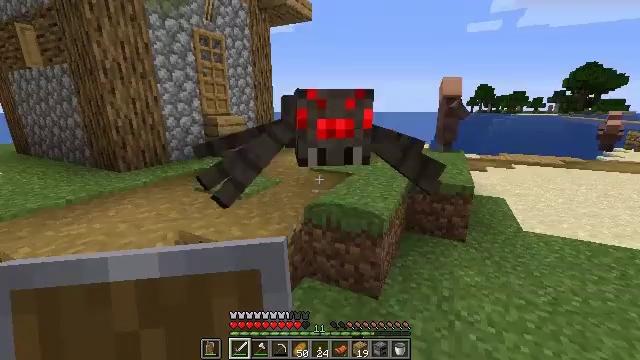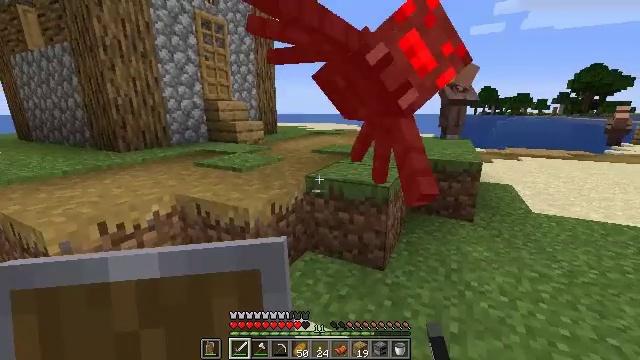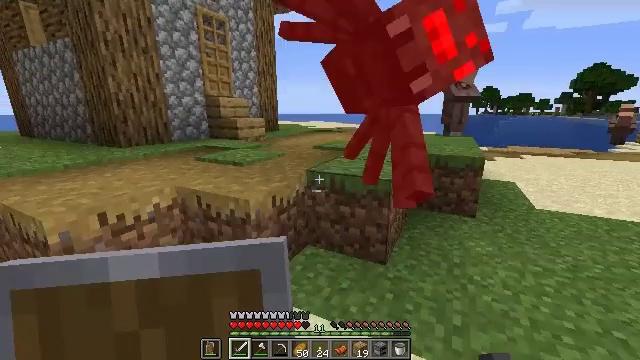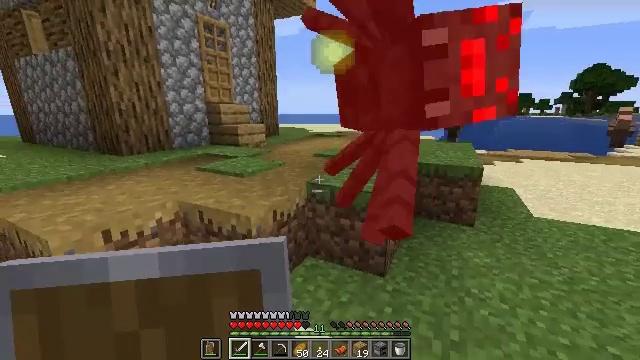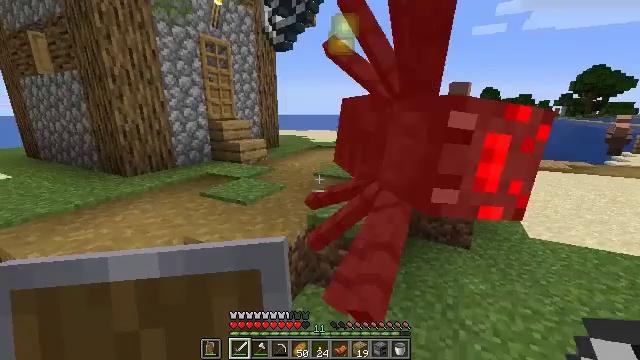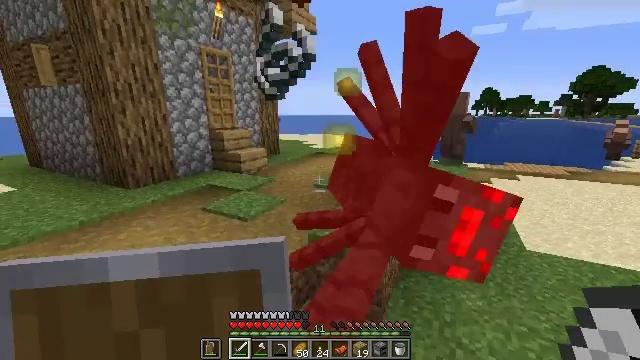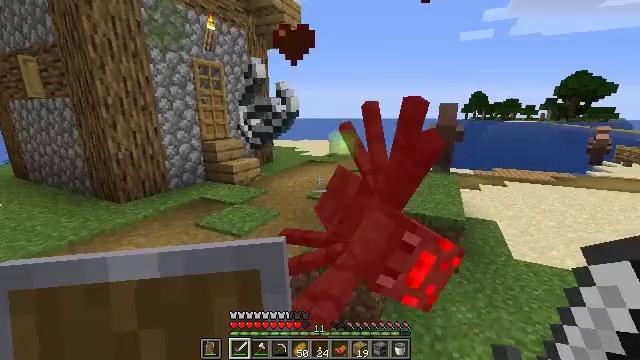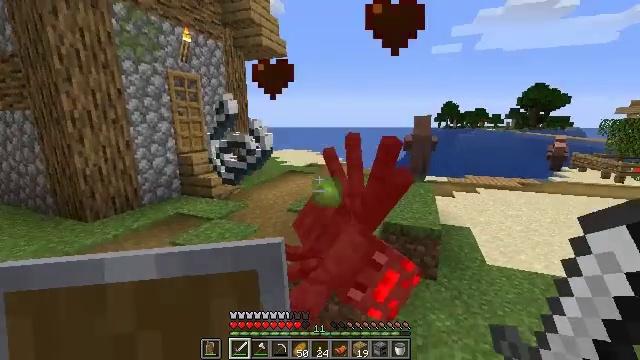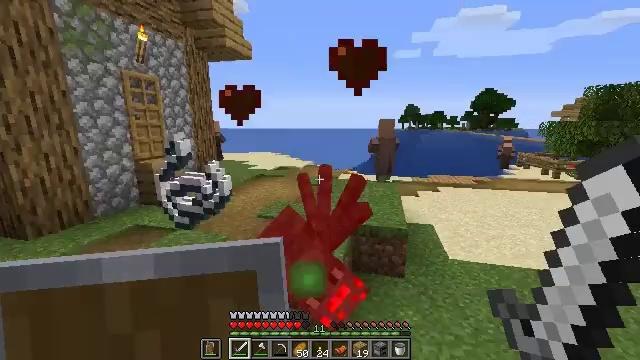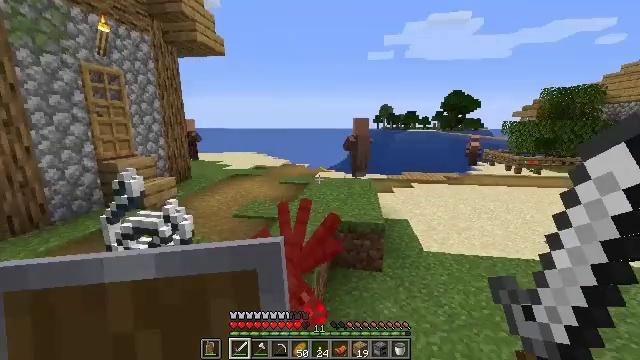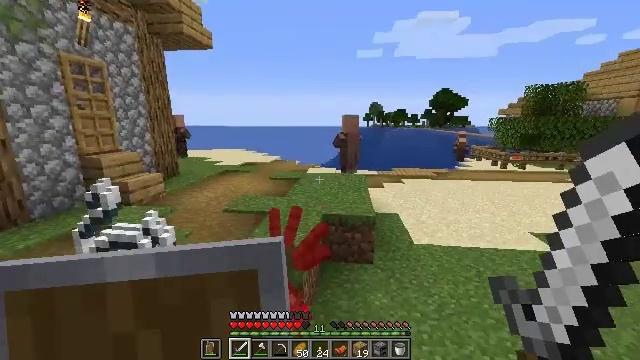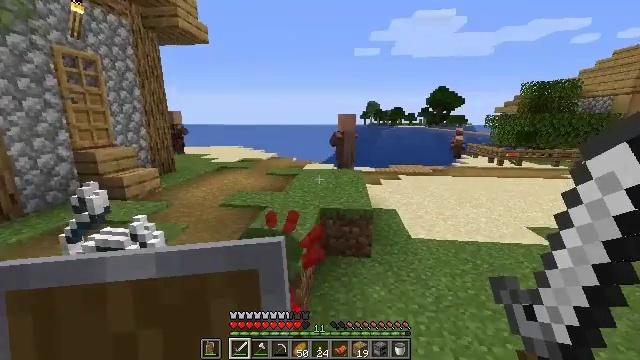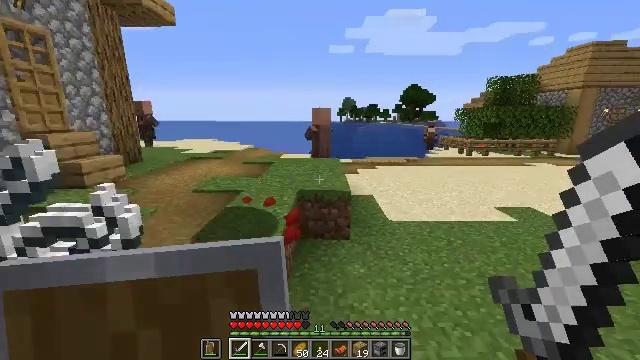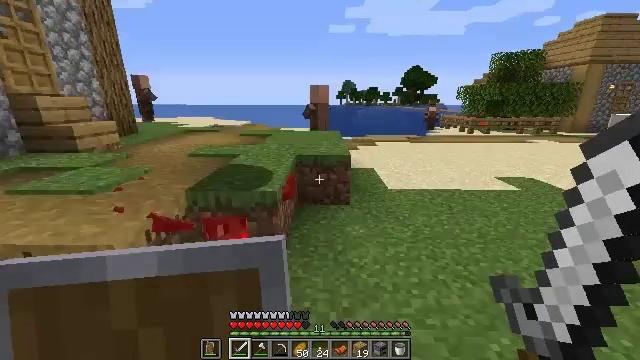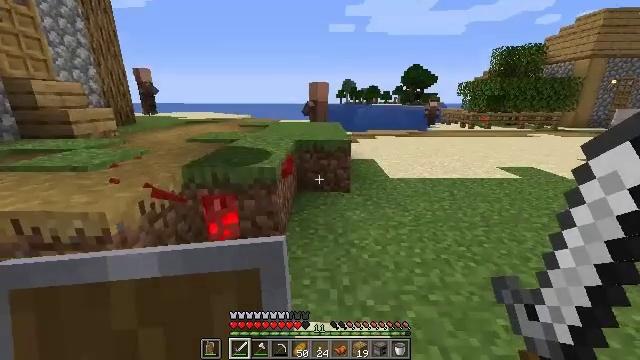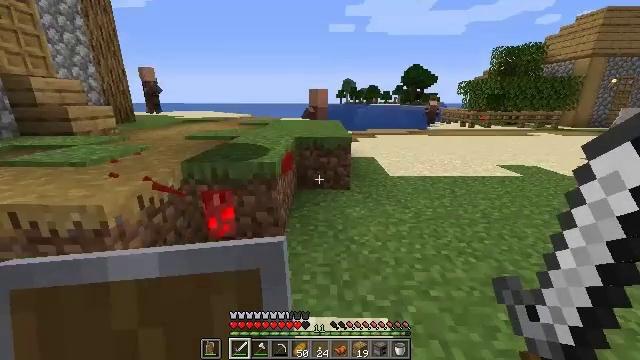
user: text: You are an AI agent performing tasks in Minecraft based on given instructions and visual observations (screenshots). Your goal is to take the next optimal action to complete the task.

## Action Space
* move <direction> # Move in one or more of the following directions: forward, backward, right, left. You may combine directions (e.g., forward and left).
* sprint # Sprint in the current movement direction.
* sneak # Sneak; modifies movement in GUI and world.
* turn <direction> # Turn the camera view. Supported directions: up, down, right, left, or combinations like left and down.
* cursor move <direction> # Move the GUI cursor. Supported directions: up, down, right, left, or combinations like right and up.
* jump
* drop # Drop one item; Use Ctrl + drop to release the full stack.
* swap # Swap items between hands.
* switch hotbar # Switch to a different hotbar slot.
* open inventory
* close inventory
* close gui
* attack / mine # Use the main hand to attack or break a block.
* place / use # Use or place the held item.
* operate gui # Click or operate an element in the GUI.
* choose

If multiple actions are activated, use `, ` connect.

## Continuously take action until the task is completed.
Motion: motion action
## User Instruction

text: Clear the ground by mining grass.
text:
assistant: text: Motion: jump
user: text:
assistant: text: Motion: jump
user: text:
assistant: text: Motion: jump
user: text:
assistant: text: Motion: jump
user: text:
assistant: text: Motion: no_op
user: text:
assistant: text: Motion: turn right
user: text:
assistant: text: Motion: turn right and up
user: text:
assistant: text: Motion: turn right
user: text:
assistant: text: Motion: turn right
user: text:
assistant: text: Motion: turn right
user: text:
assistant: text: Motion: no_op
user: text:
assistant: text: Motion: turn right
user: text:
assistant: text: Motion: turn down
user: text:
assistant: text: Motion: no_op
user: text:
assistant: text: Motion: no_op
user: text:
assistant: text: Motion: no_op
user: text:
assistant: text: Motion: no_op
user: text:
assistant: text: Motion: move left
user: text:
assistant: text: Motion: move left, turn left and up
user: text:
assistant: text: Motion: move left, turn left and down
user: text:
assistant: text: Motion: move left
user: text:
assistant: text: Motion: move forward and move left, turn left
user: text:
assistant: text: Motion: move forward and move left, turn left
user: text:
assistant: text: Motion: move forward and move left
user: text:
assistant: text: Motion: move forward, turn left
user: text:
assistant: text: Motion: move forward
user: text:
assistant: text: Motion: move forward
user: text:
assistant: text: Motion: move forward, turn right and down, jump
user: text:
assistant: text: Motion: move forward, turn right and down, jump
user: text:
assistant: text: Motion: move forward, turn right and down, jump